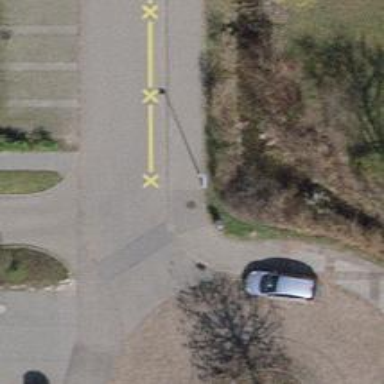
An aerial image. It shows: Kerb serving as barrier.